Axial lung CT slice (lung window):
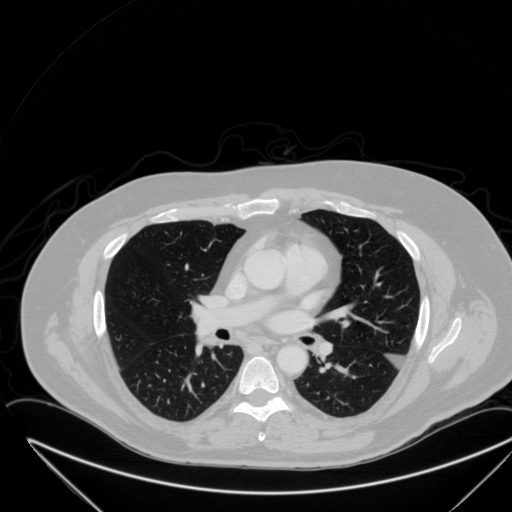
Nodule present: no